Question: Basically, I have an image like this

or one with multiple rectangles within the same image. The rectangles are completely black and white have "dirty" edges and gouges, but it's pretty easy to tell they're rectangles. To be more precise, they are image masks. The white regions are parts of the image which are to be "left alone", but the black parts are to be made bitonal.
My question is, how do I make a nice and crisp rectangle out of this degraded one? I am a Python person, but I to use Qt and C++ for this task. It would be preferable if no other libraries are used.
Thanks!
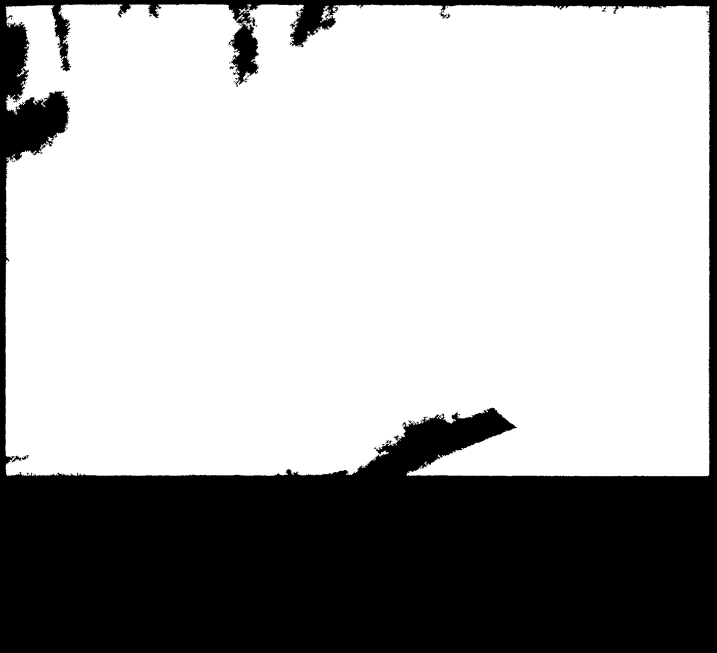
Answer: If the bounding box that contains all non-black pixels can do what you want, this should do the trick:
'''
int boundLeft = INT_MAX;
int boundRight = -1;
int boundTop = INT_MAX;
int boundBottom = -1;
for(int y=0;y<imageHeight;++y) {
bool hasNonMask = false;
for(int x=0;x<imageWidth;++x) {
if(isNotMask(x, y)) {
hasNonMask = true;
if(x < boundLeft) boundLeft = x;
if(x > boundRight) boundRight = x;
}
}
if(hasNonMask) {
if(y < boundTop) boundTop = y;
if(y > boundBottom) boundBottom = y
}
}
'''
If the result has negative size, then there's no non-mask pixel in the image. The code can be more optimized but I haven't had enough coffee yet. :)